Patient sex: F
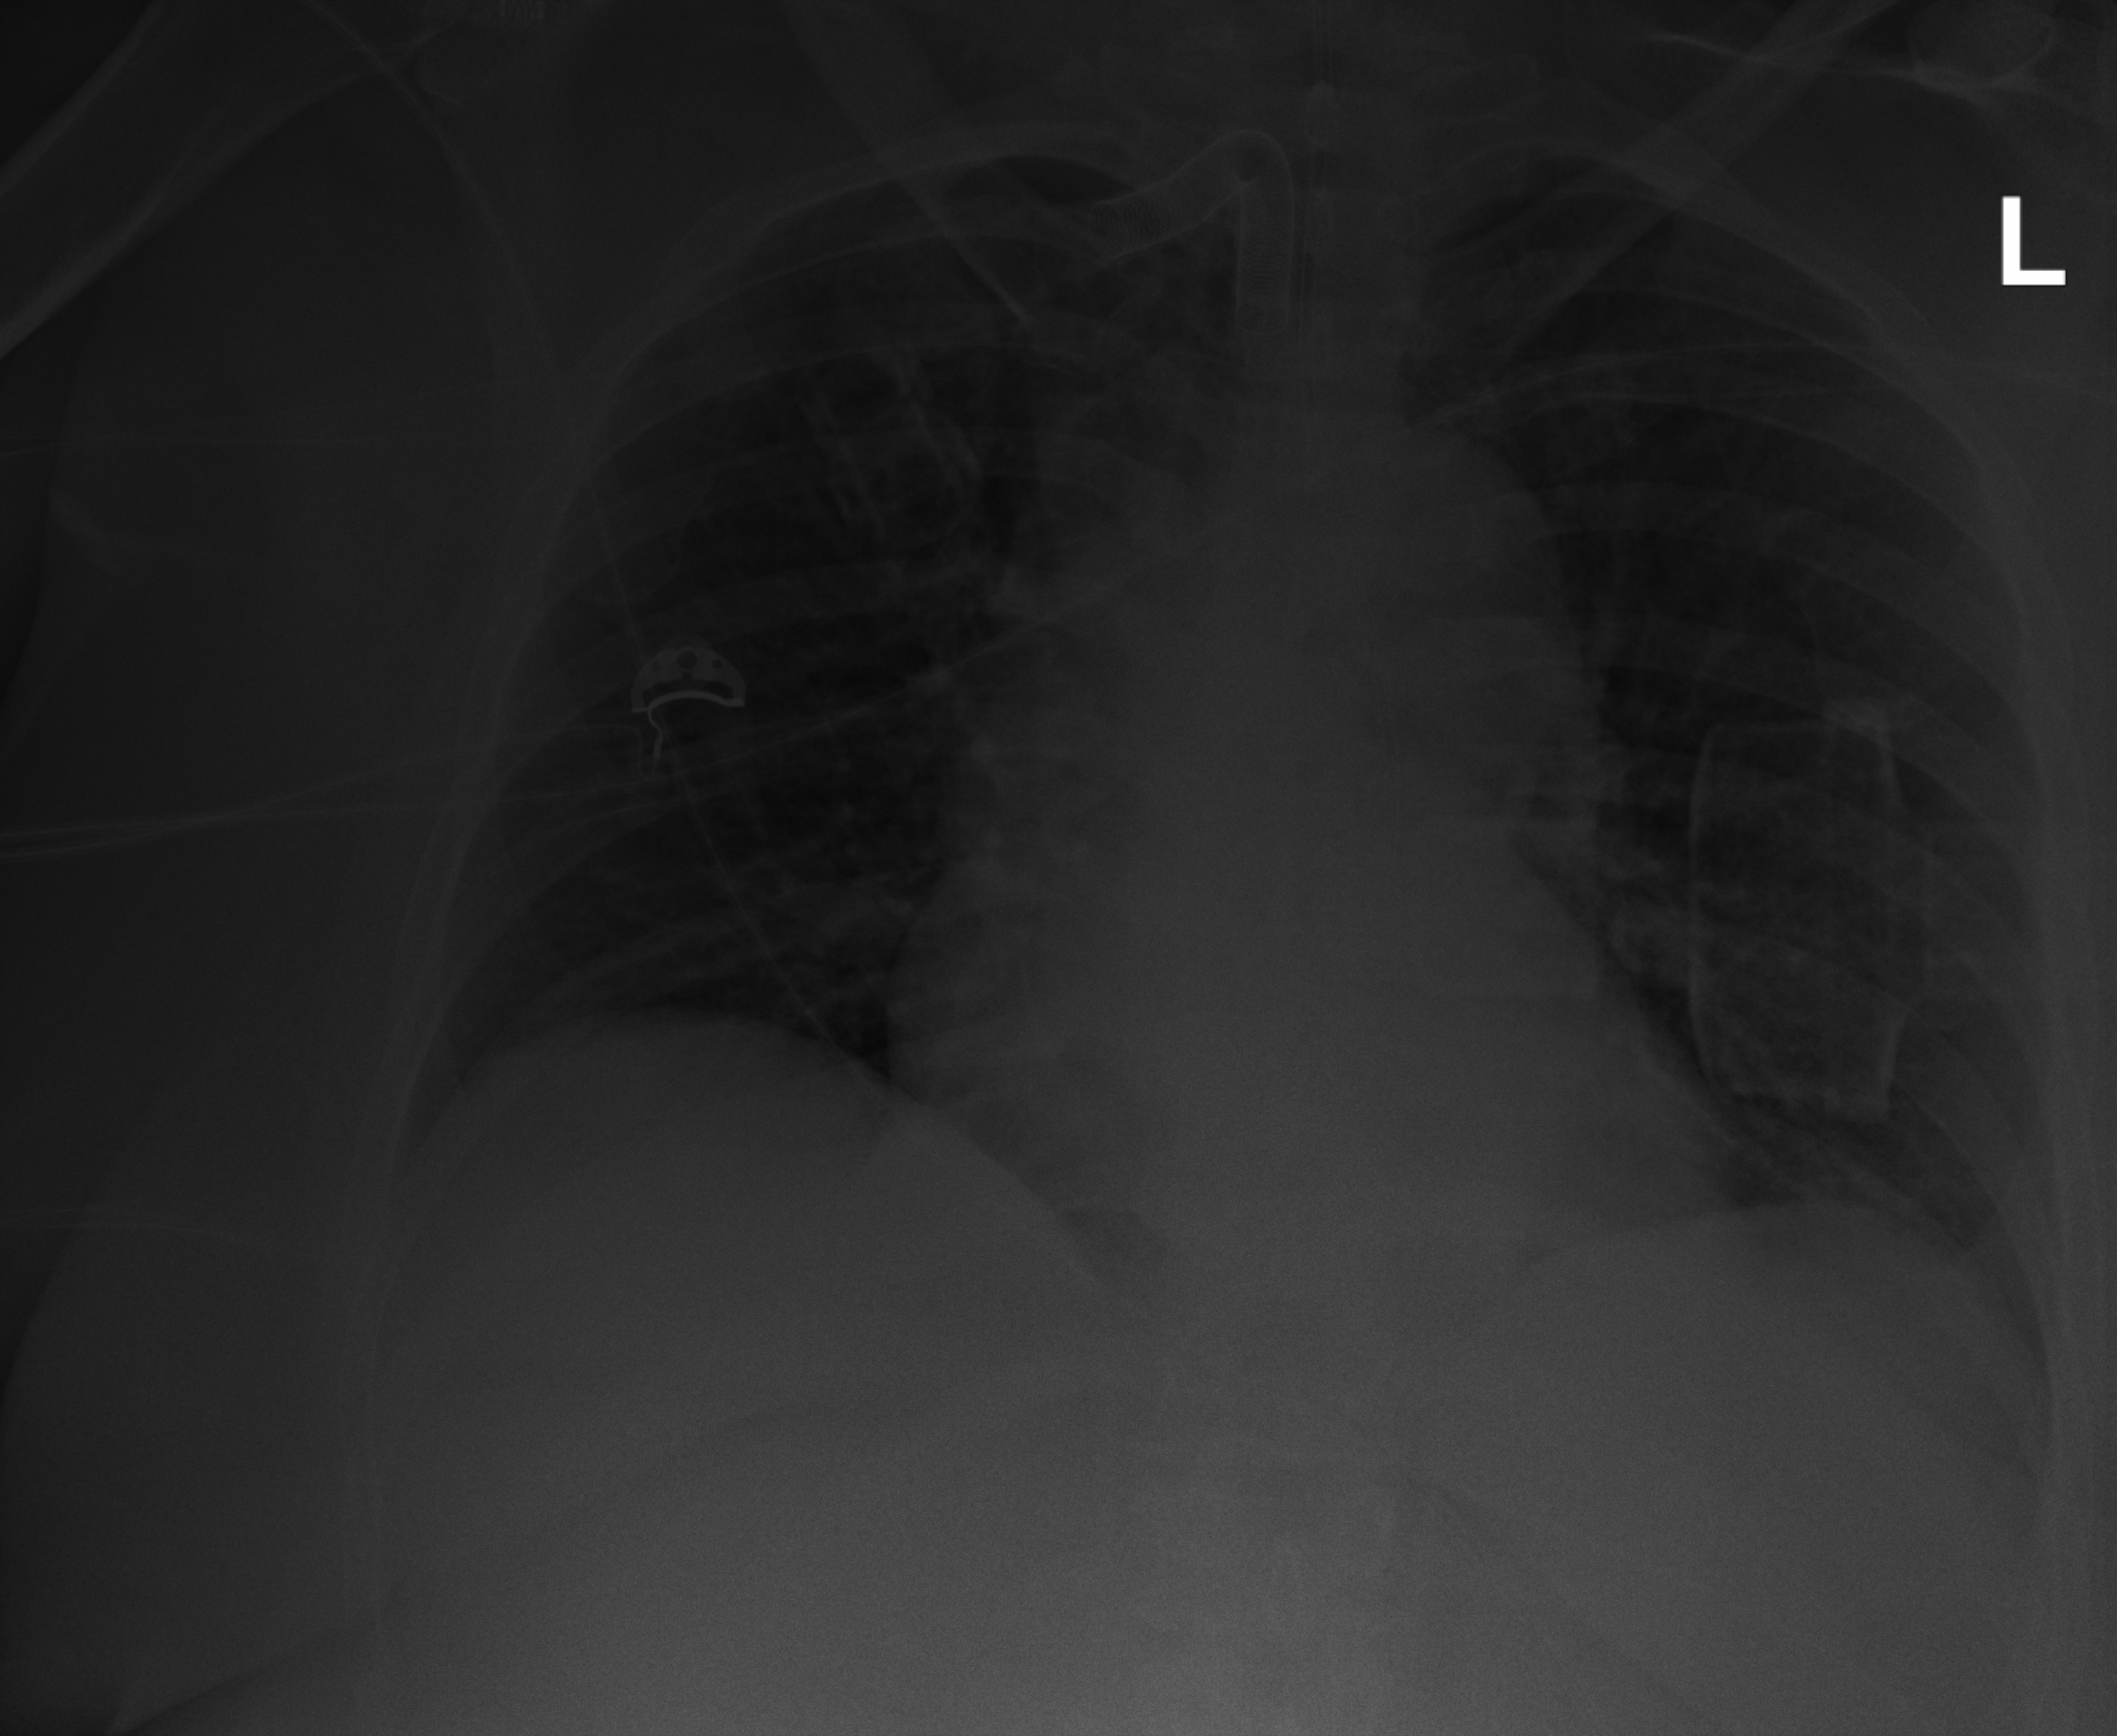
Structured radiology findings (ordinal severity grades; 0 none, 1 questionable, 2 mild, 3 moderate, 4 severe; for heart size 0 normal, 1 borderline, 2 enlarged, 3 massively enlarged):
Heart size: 2
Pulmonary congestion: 2
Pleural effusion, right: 0
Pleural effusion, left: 0
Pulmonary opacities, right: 0
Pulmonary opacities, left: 0
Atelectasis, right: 0
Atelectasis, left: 0